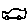
Label: car